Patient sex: F
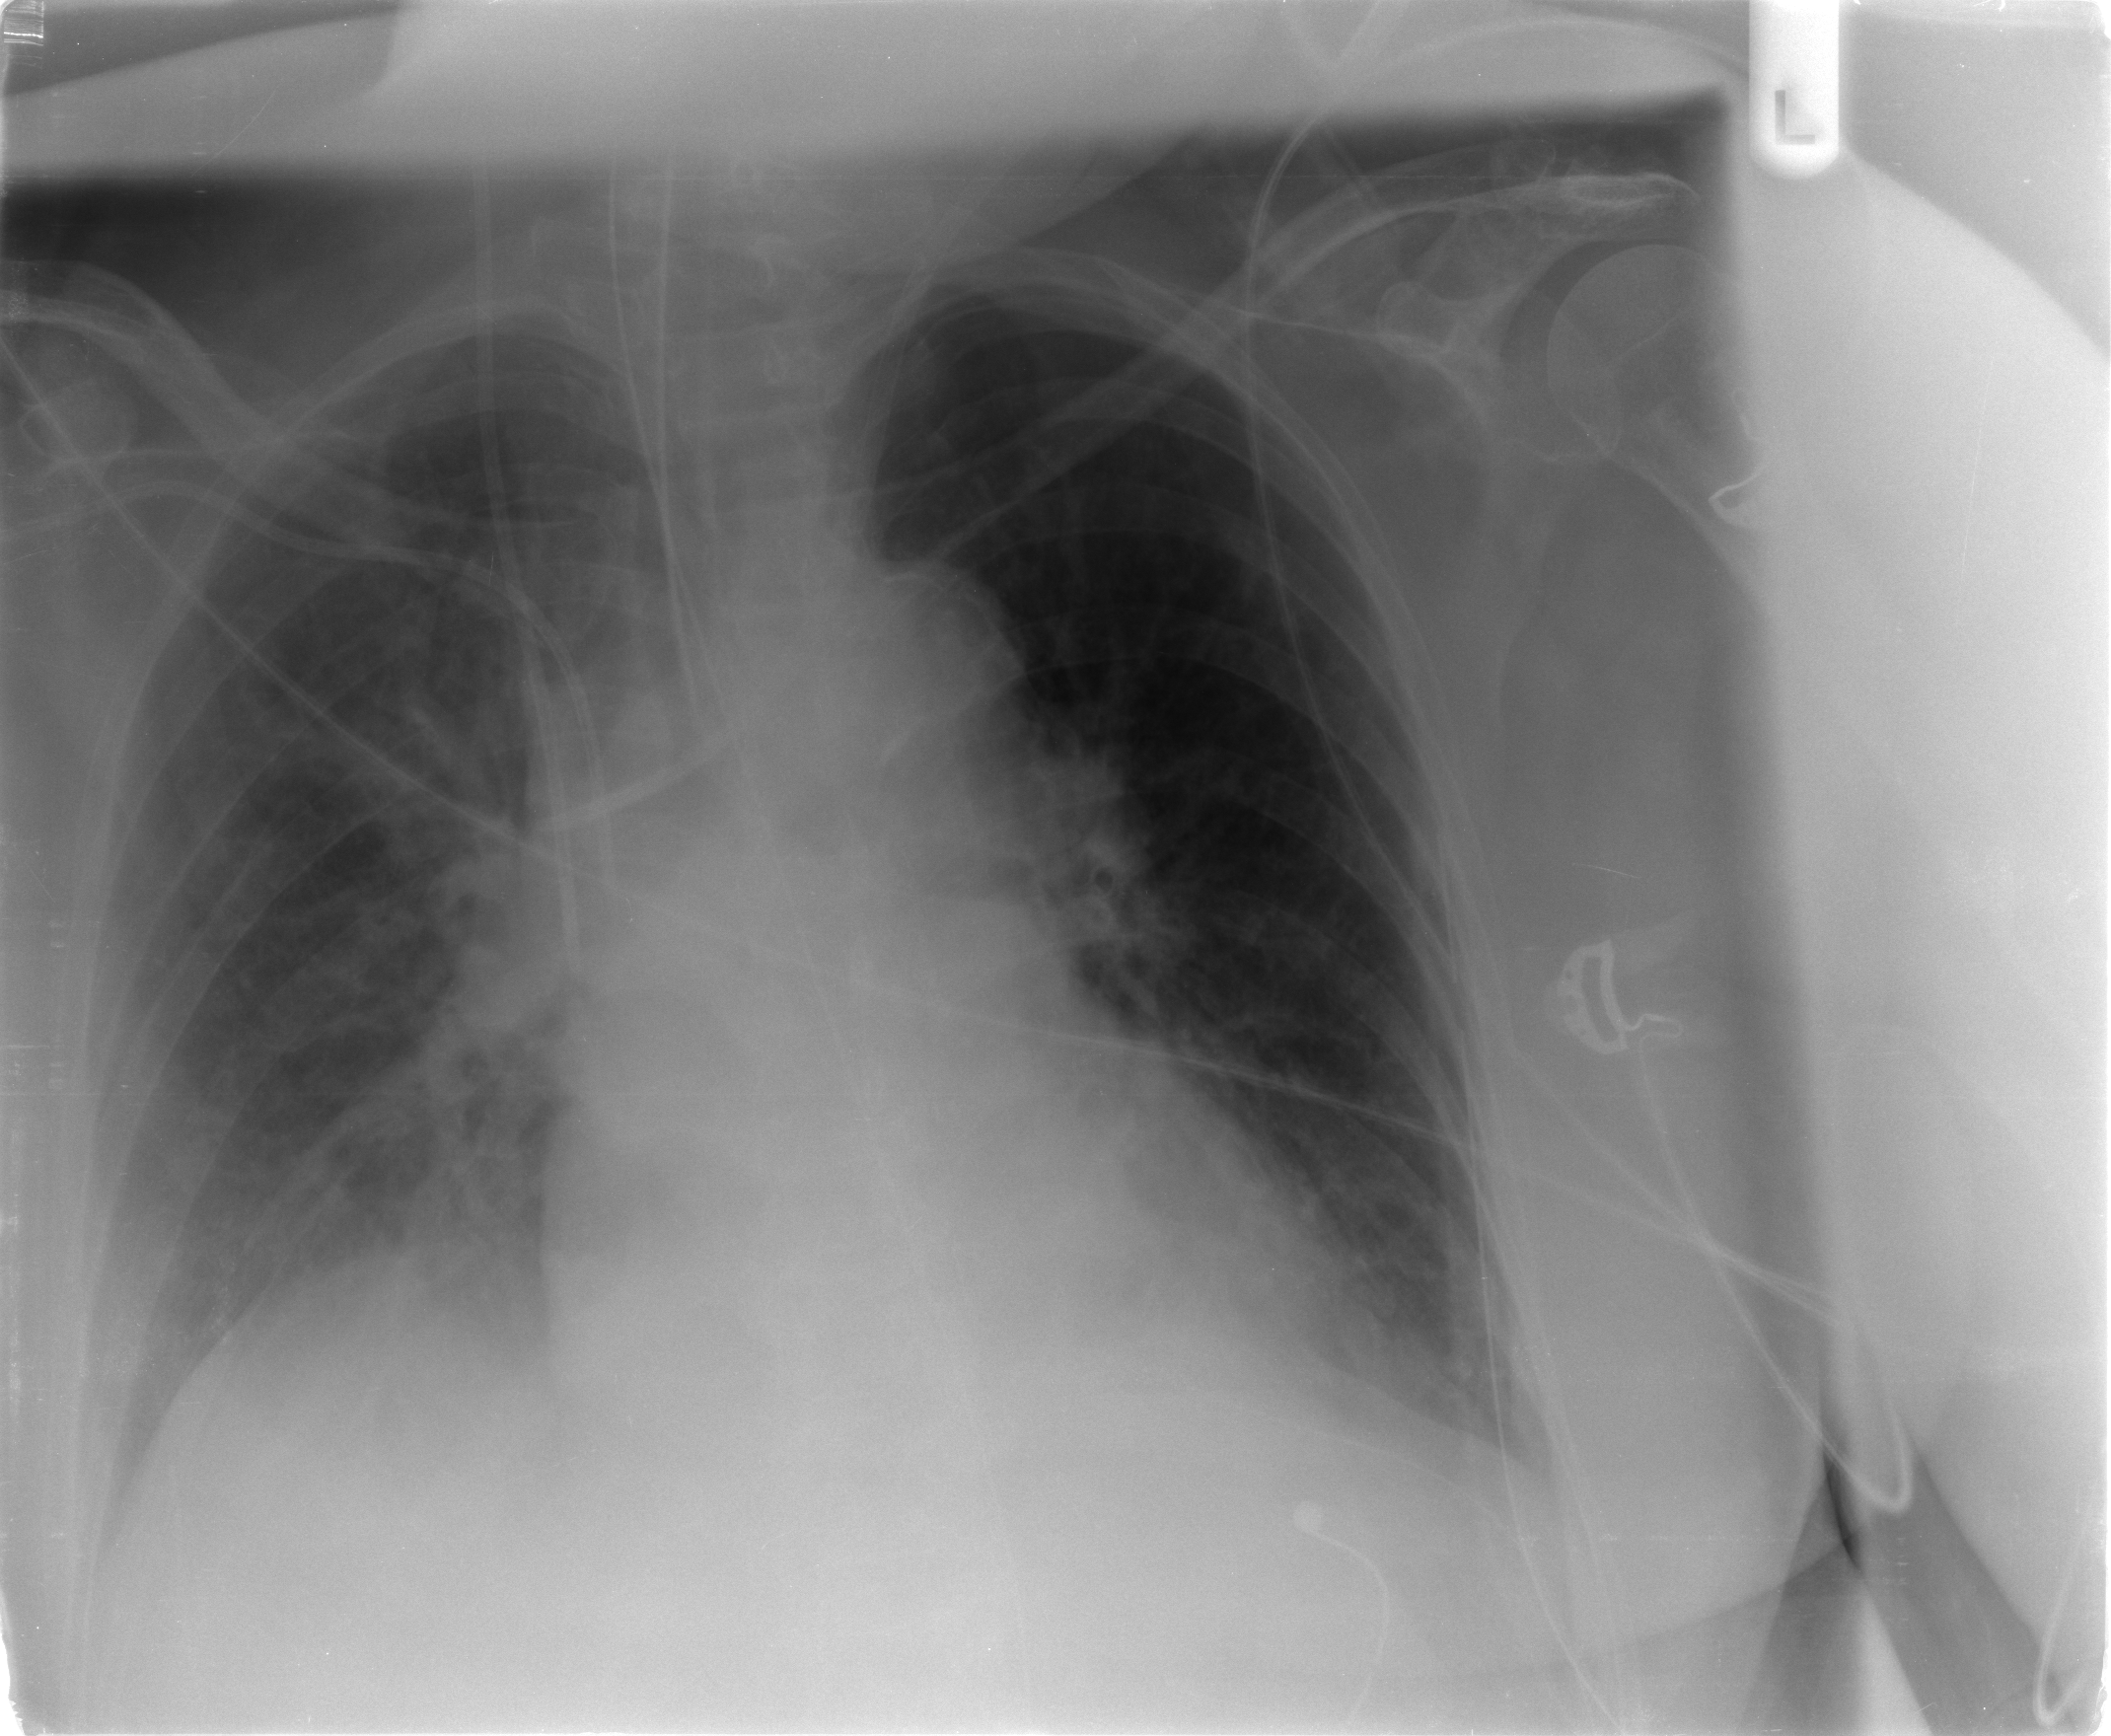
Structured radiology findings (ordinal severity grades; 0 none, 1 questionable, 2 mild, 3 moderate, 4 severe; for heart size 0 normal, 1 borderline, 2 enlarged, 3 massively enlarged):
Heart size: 0
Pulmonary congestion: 2
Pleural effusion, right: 0
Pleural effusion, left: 0
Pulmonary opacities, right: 2
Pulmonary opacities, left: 0
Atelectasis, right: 1
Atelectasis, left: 1